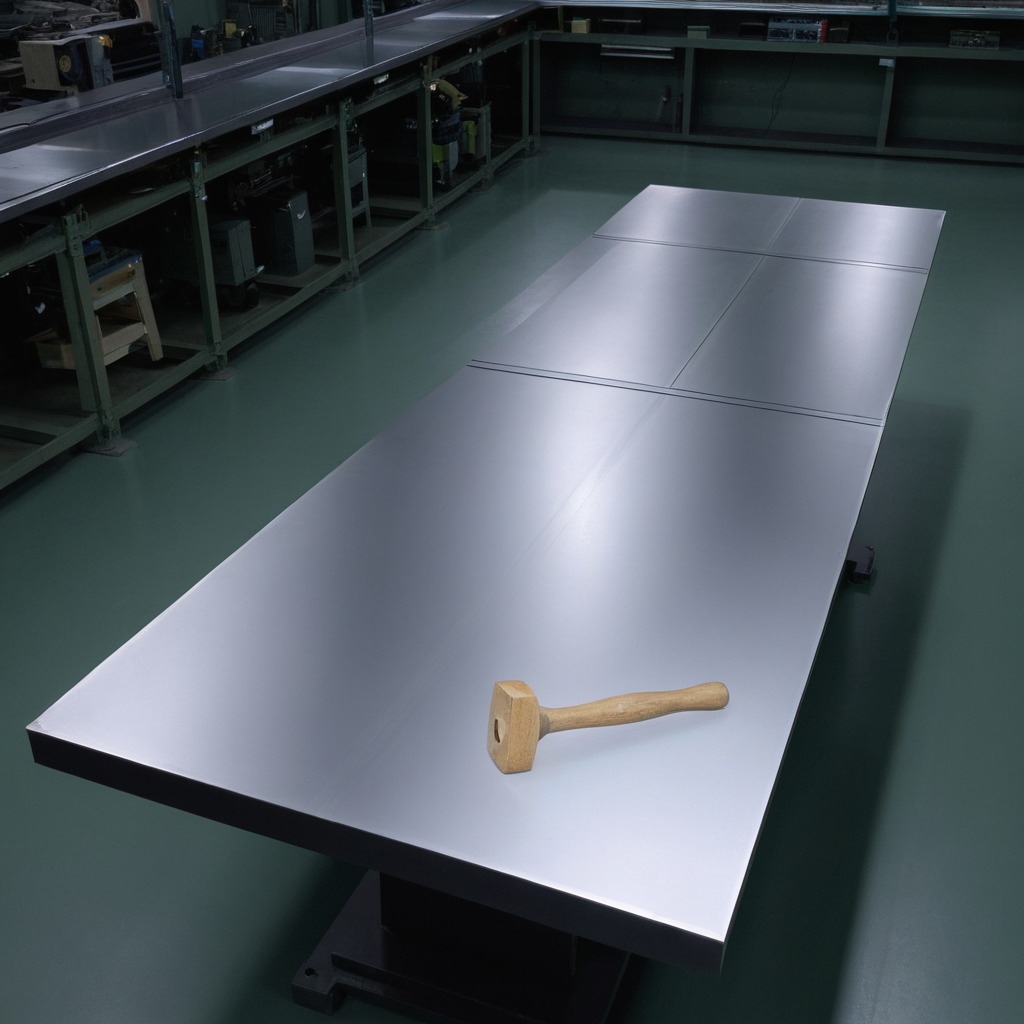
A hammer lies on a clean empty table in a basement in the evening soft directional lighting on the tabletop realistic grain studio-quality clarity centered framing